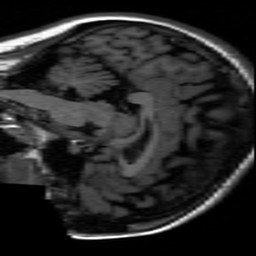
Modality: inplaneT1
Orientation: sagittal
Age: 18
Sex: female
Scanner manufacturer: ge
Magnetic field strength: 3 T
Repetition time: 2.499 s
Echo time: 0.02513 s